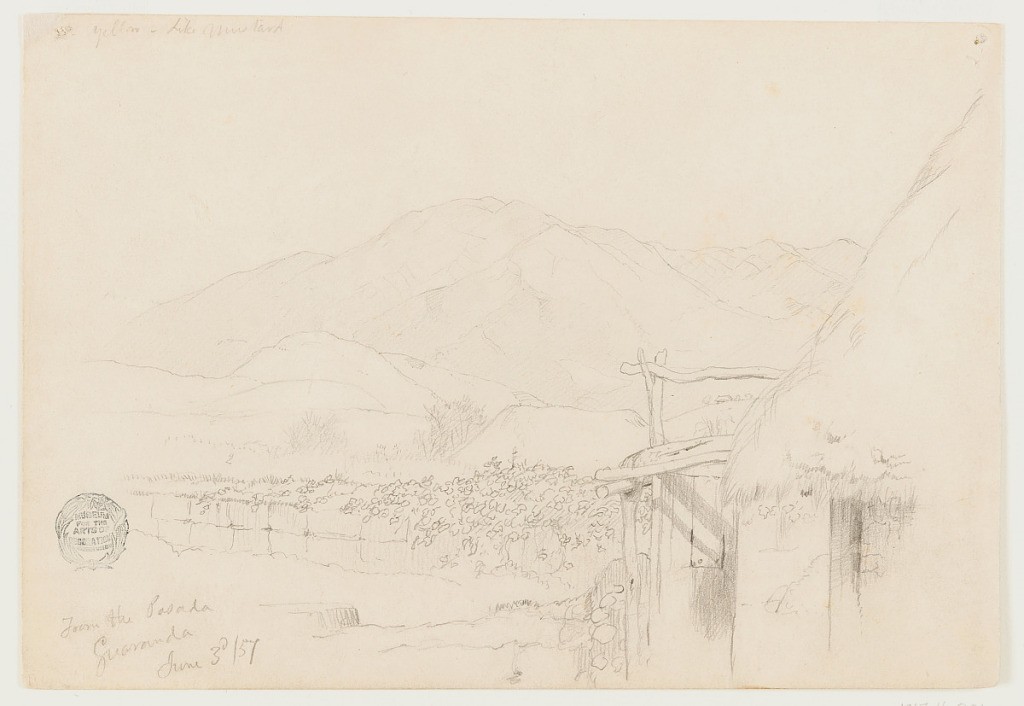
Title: From the Posada, Guaranda, Ecuador
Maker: Frederic Edwin Church, American, 1826–1900
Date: June 3, 1857
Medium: Graphite on paperboard
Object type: Drawing
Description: Landscape sketch showing a view of an inn or guest house in Guarada, Ecuador, surrouned by cultivated land and mountainous terrain. The corner of a domestic structure with a straw roof is visible in immediate foreground at right. At center, a cultivated yard with crops is visible. Roof of another structure visible beyond yard, while yet another stands on a slope in the distance at right. Scene backdropped by rugged mountain range in the distance.